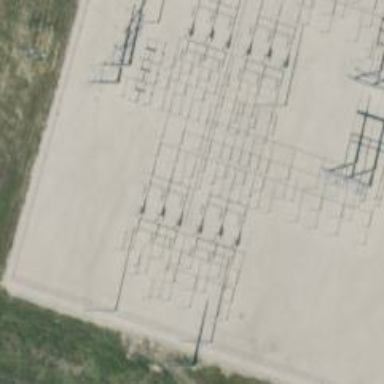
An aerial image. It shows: Switch used for power control.